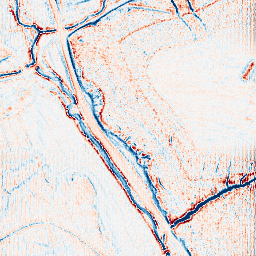
Category: edge_preserving
Decomposition family: anisotropic_diffusion
Decomposition parameters: iterations: 10
kappa: 50
gamma: 0.15
Upsampling method: fft_zeropad
Upsampling parameters: scale: 4
Upsampling scale: 4